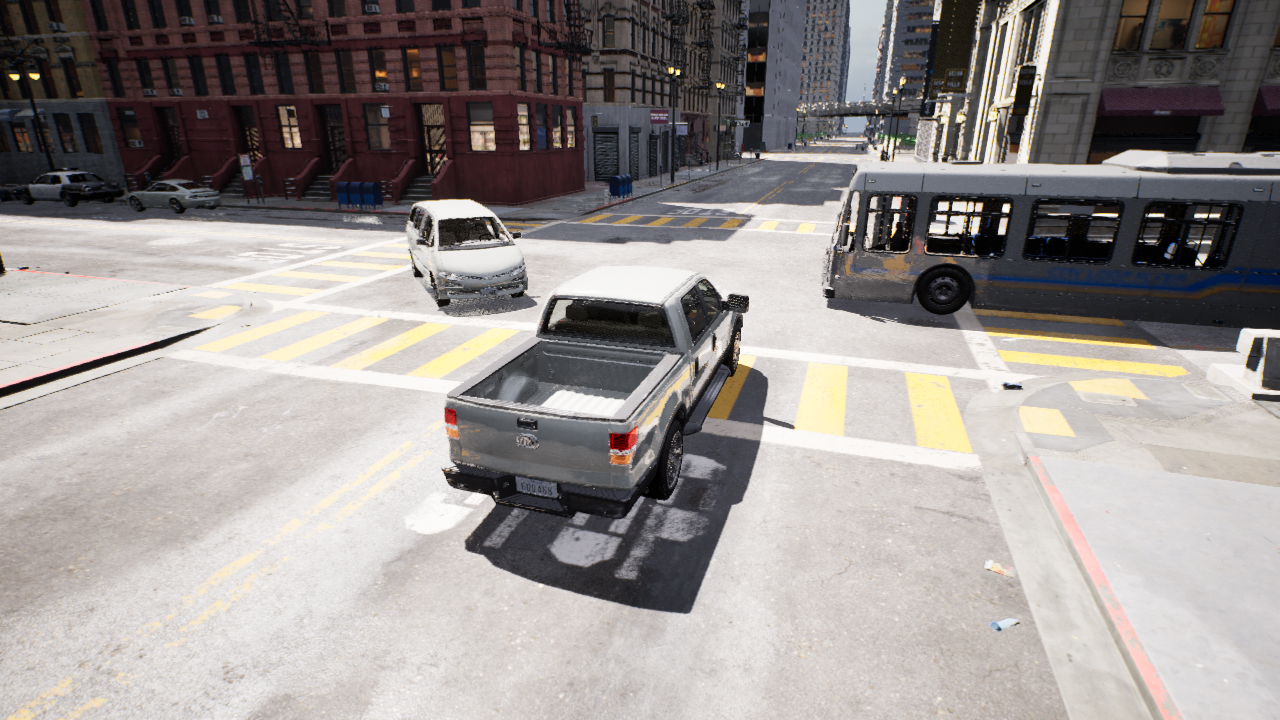
Venue: residential
Lighting: clear day
Vehicle rig: pickup